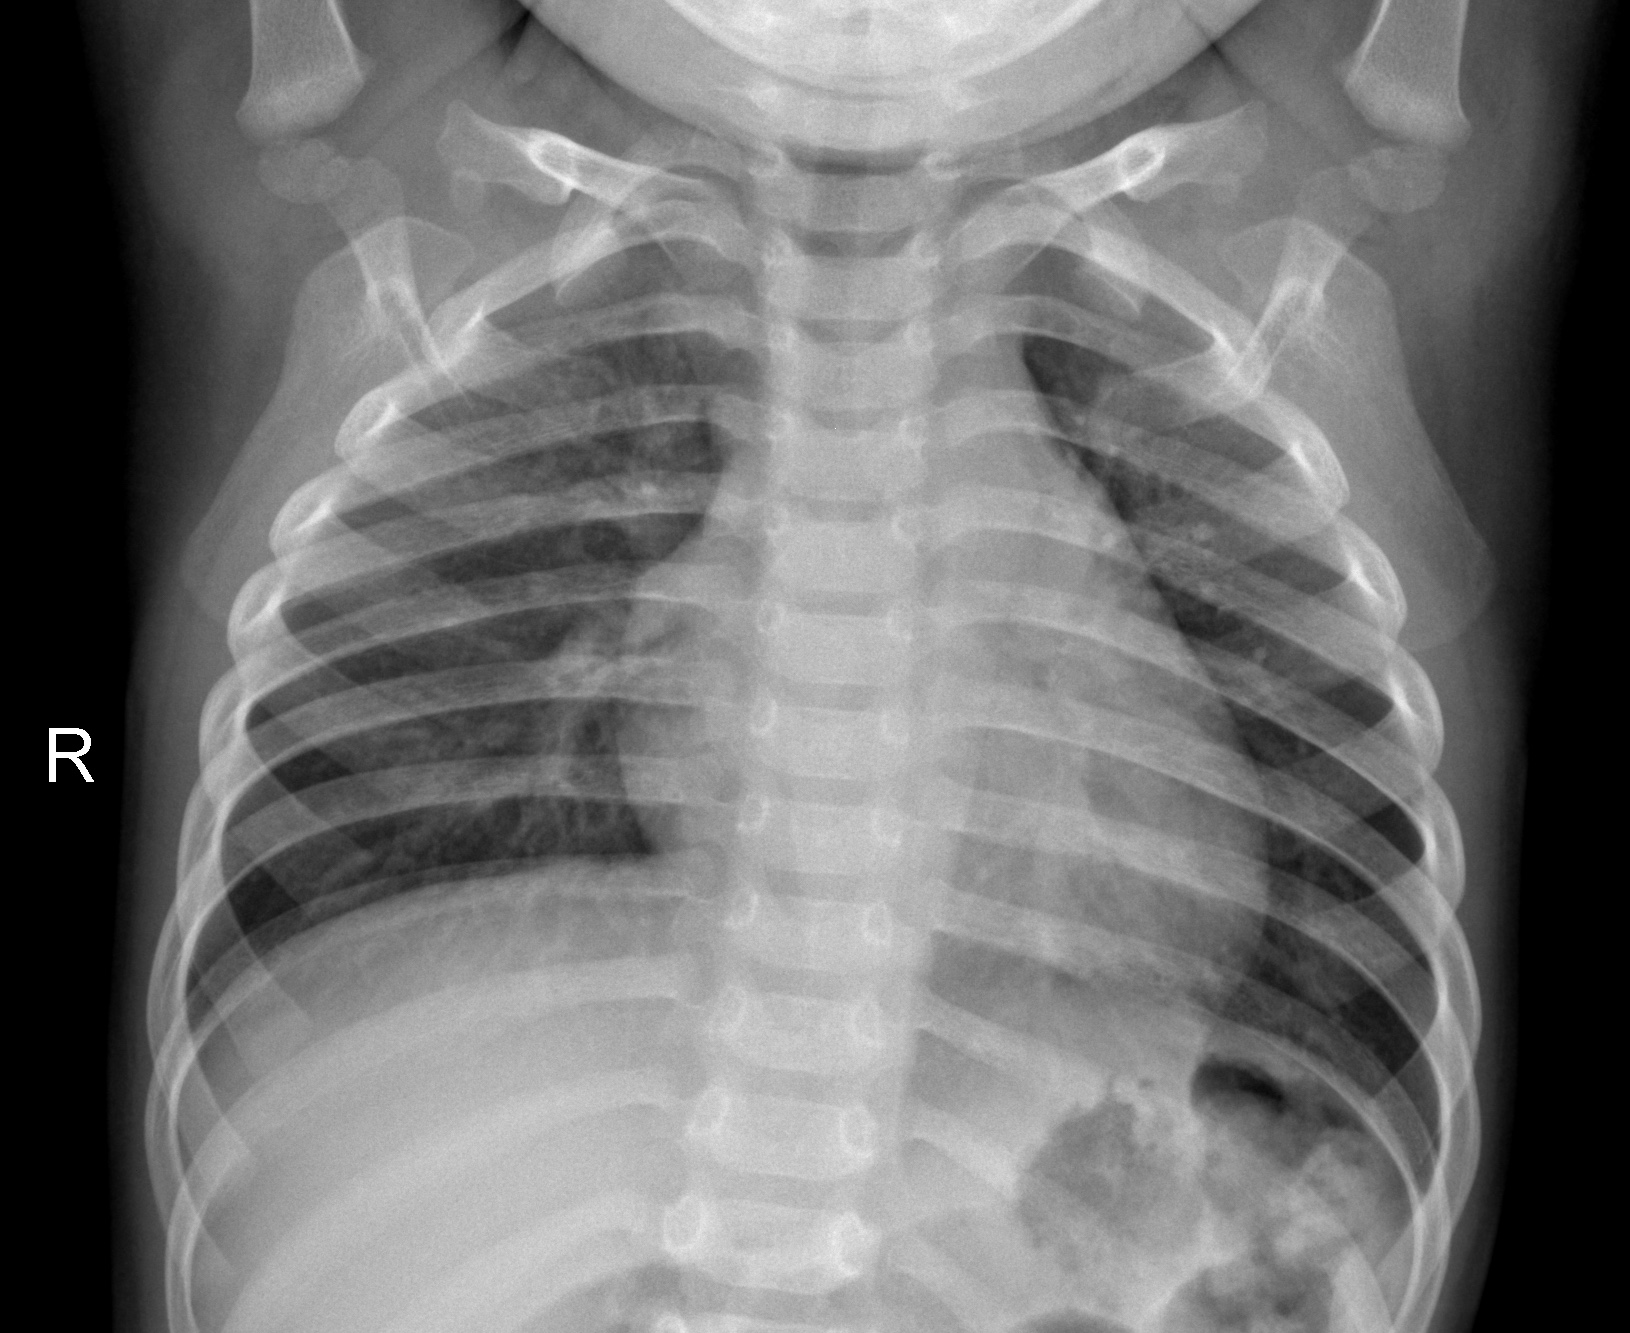
Diagnosis: NORMAL